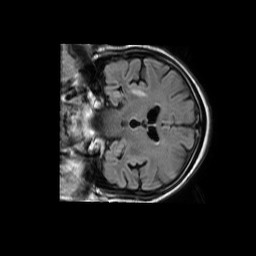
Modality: FLAIR
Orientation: coronal
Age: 74
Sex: male
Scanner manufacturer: philips
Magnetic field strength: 1.5 T
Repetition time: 11 s
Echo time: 0.14 s